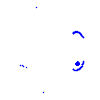
Particle: electron